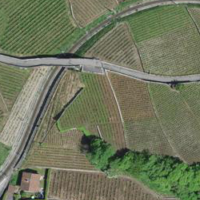
EUNIS habitat code: 40
Species observed at this site:
Chelidonium majus